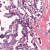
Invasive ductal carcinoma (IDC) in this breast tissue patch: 1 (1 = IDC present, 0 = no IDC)